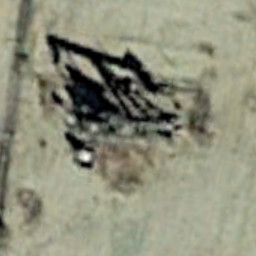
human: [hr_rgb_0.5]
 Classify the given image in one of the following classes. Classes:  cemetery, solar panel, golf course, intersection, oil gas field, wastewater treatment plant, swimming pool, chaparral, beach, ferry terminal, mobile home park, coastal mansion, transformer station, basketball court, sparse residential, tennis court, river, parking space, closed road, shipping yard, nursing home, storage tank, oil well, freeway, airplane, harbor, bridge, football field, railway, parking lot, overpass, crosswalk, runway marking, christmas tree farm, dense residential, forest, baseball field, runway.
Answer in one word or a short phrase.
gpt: oil well